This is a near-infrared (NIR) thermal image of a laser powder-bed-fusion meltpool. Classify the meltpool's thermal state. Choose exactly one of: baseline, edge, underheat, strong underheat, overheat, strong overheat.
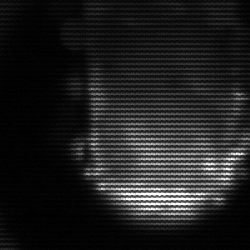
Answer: baseline